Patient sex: M
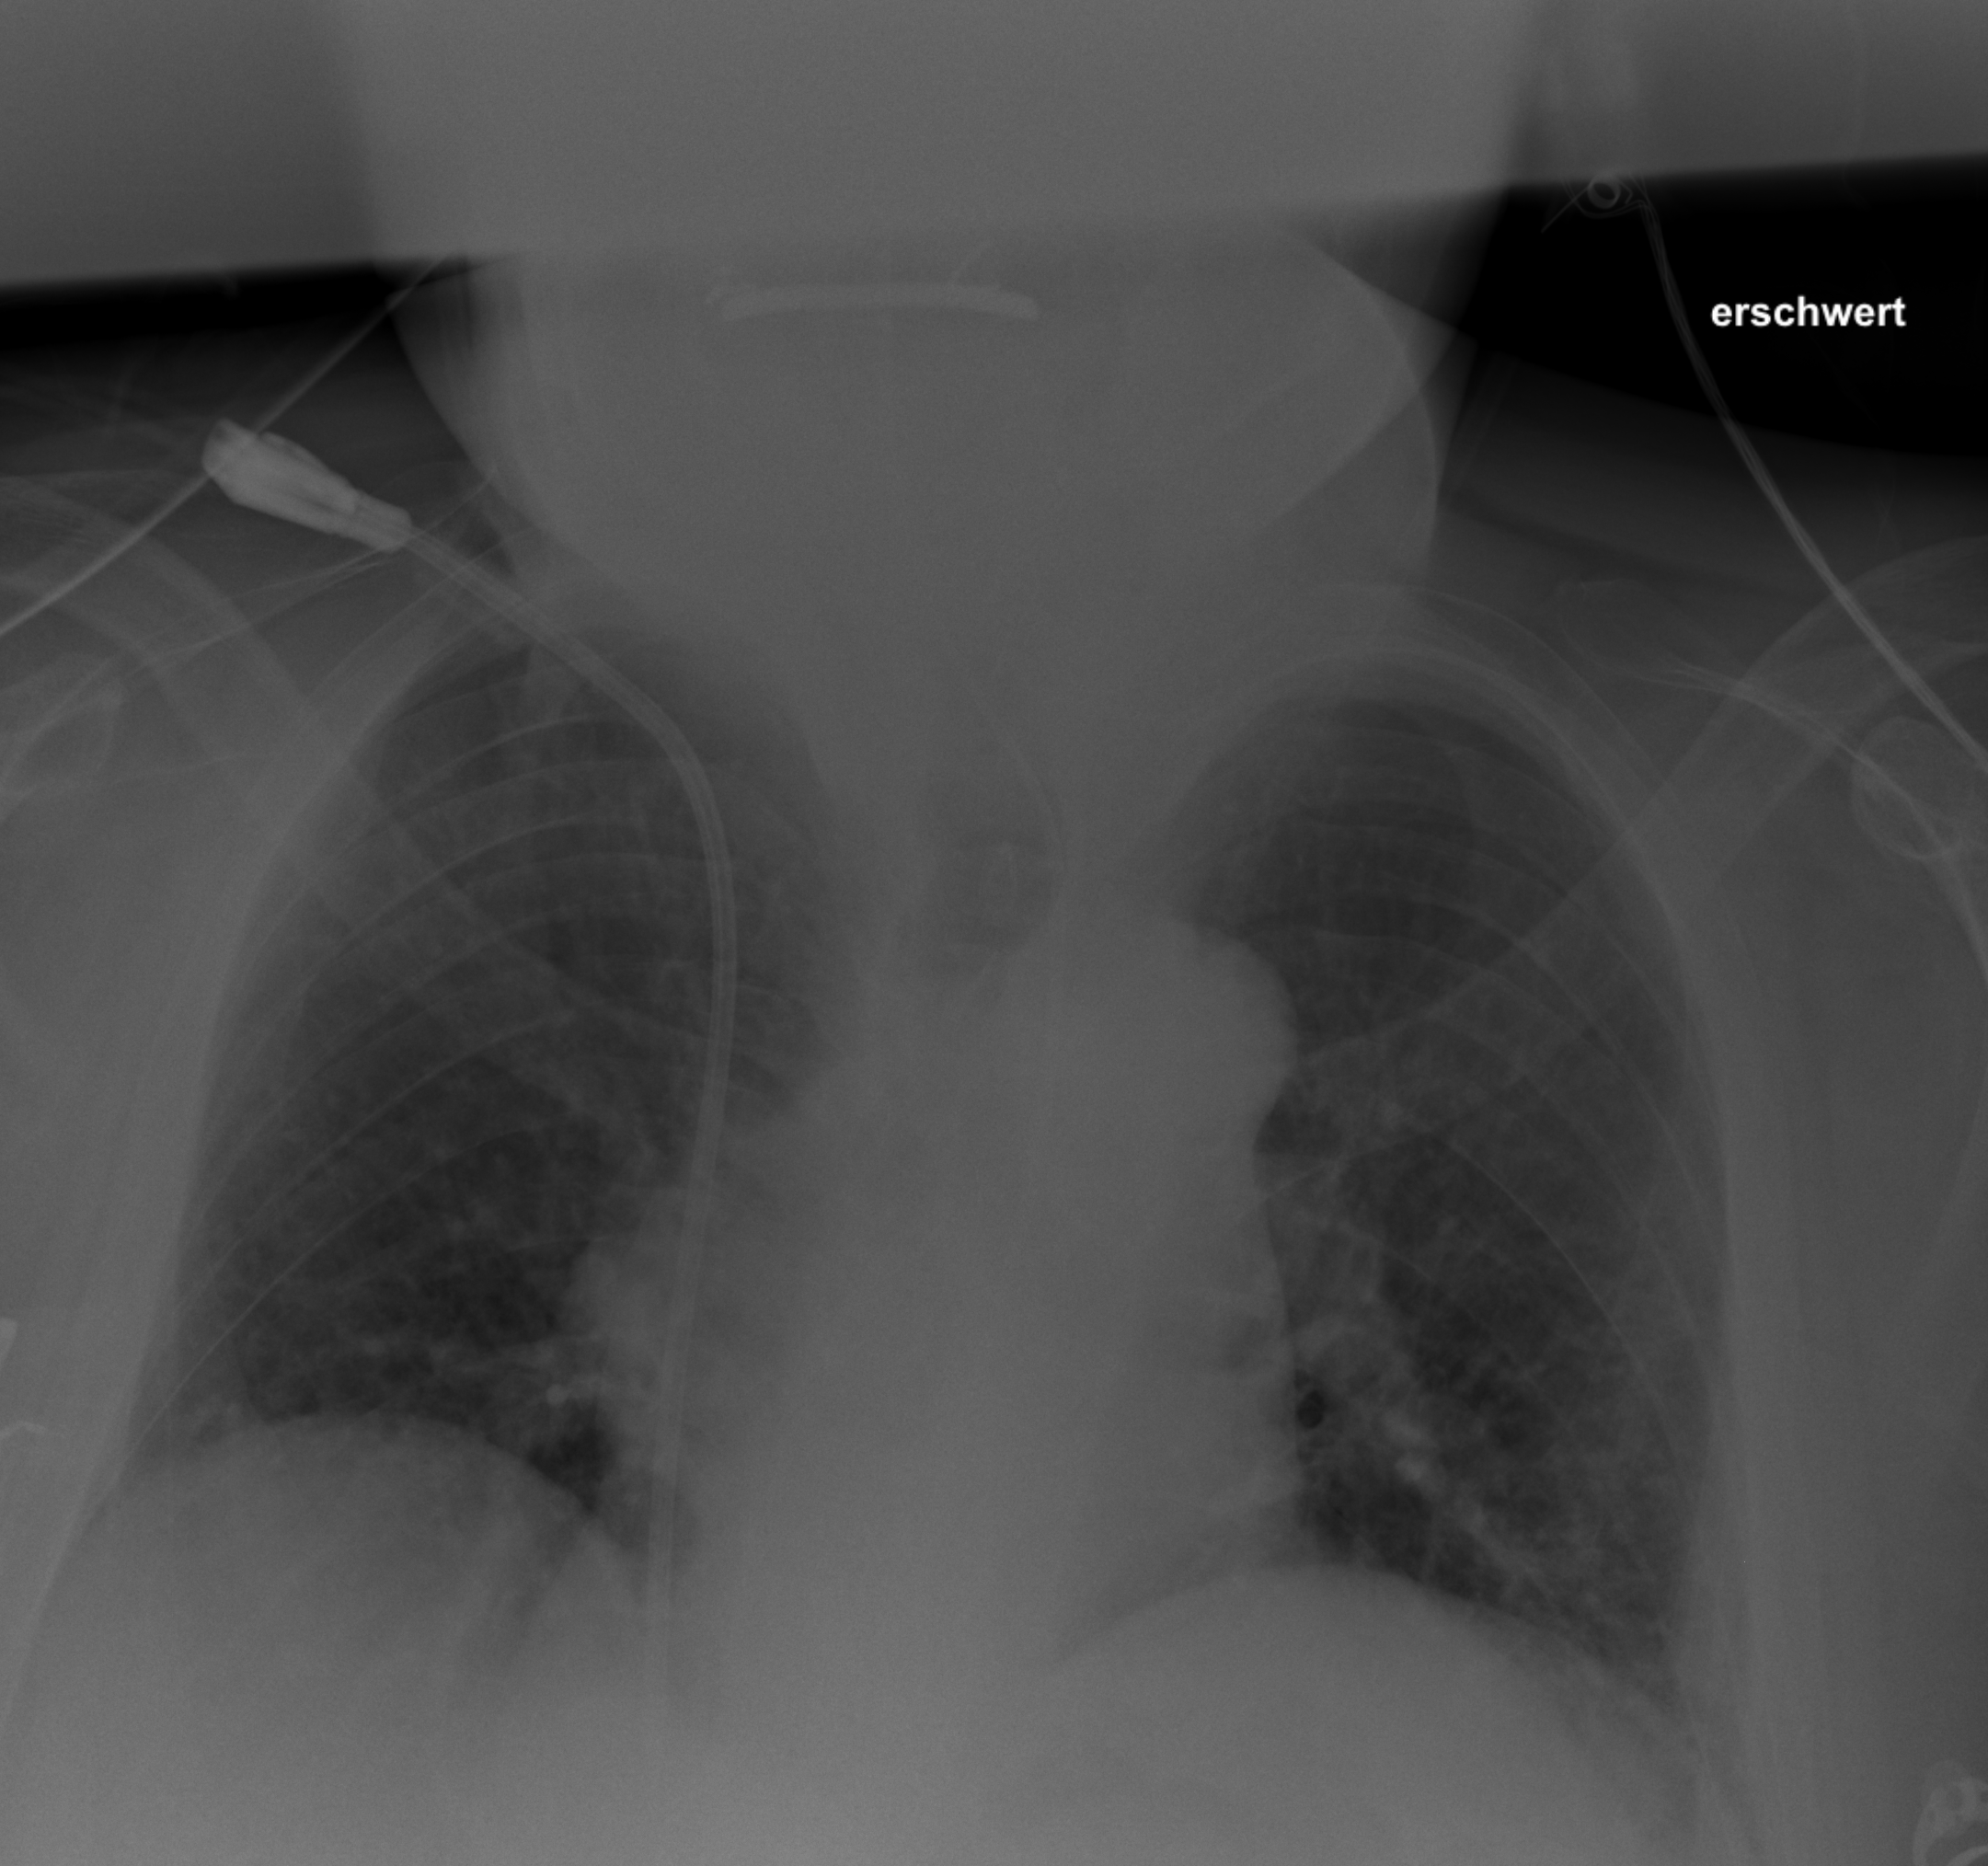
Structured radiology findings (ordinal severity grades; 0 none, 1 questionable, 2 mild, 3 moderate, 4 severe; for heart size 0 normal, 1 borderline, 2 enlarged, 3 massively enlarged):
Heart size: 2
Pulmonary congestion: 0
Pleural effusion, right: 0
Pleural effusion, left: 2
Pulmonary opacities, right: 0
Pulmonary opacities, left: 0
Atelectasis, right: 0
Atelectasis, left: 0